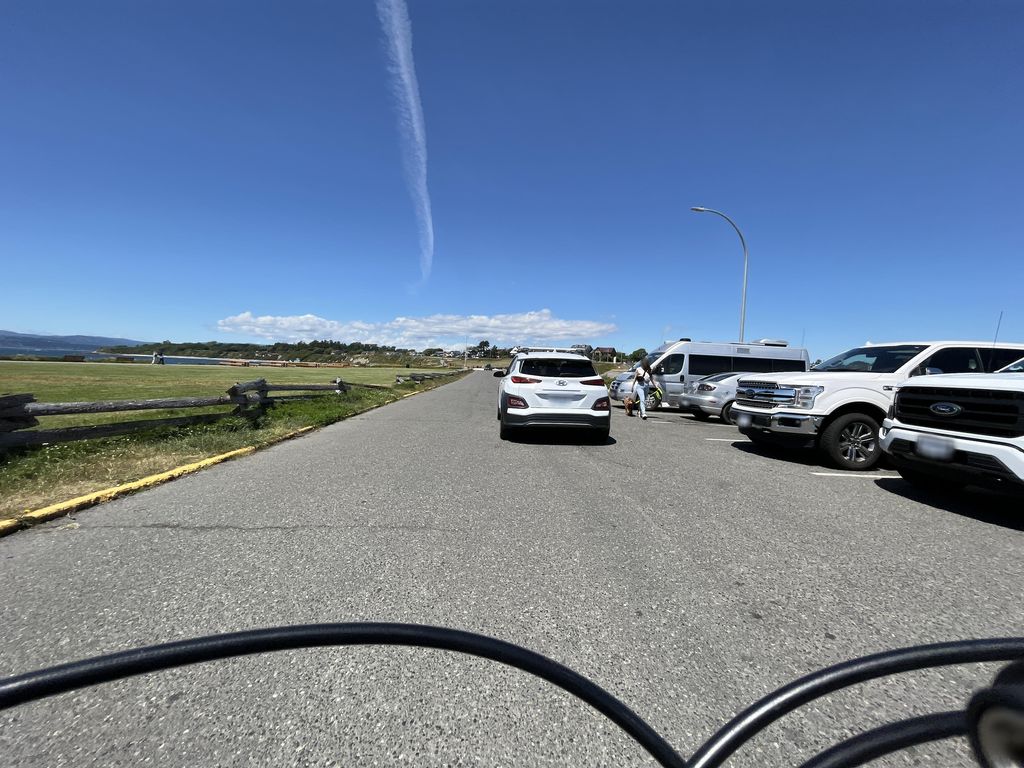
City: victoria